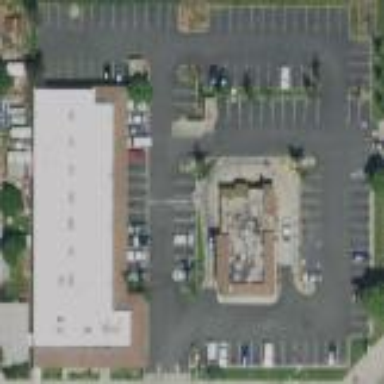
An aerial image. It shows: Retail area.